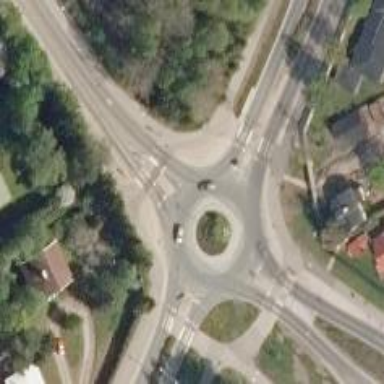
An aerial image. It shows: Uncontrolled road crossing.